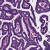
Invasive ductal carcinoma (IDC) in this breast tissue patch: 1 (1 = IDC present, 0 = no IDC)